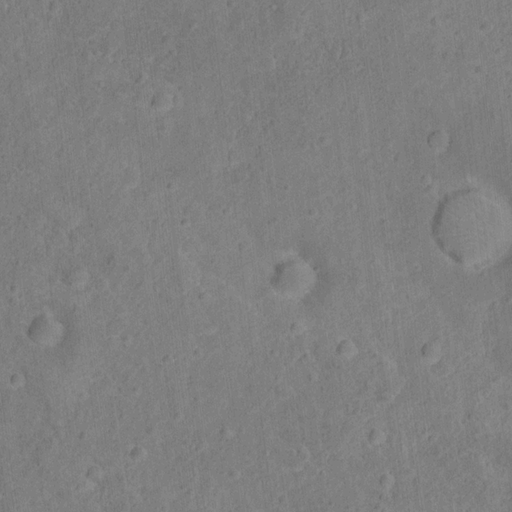
Classes present: Background